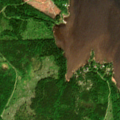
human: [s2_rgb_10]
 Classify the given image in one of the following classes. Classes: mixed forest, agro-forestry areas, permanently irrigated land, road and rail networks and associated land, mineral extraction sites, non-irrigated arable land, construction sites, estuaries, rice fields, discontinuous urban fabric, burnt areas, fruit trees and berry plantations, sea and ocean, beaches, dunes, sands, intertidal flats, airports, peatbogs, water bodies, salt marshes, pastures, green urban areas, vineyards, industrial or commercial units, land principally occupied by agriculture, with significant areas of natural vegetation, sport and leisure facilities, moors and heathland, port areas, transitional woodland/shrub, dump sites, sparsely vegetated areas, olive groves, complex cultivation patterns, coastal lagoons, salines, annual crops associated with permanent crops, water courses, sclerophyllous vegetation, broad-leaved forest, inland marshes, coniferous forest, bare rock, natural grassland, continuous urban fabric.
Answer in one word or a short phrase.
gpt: coniferous forest, mixed forest, sea and ocean